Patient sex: M
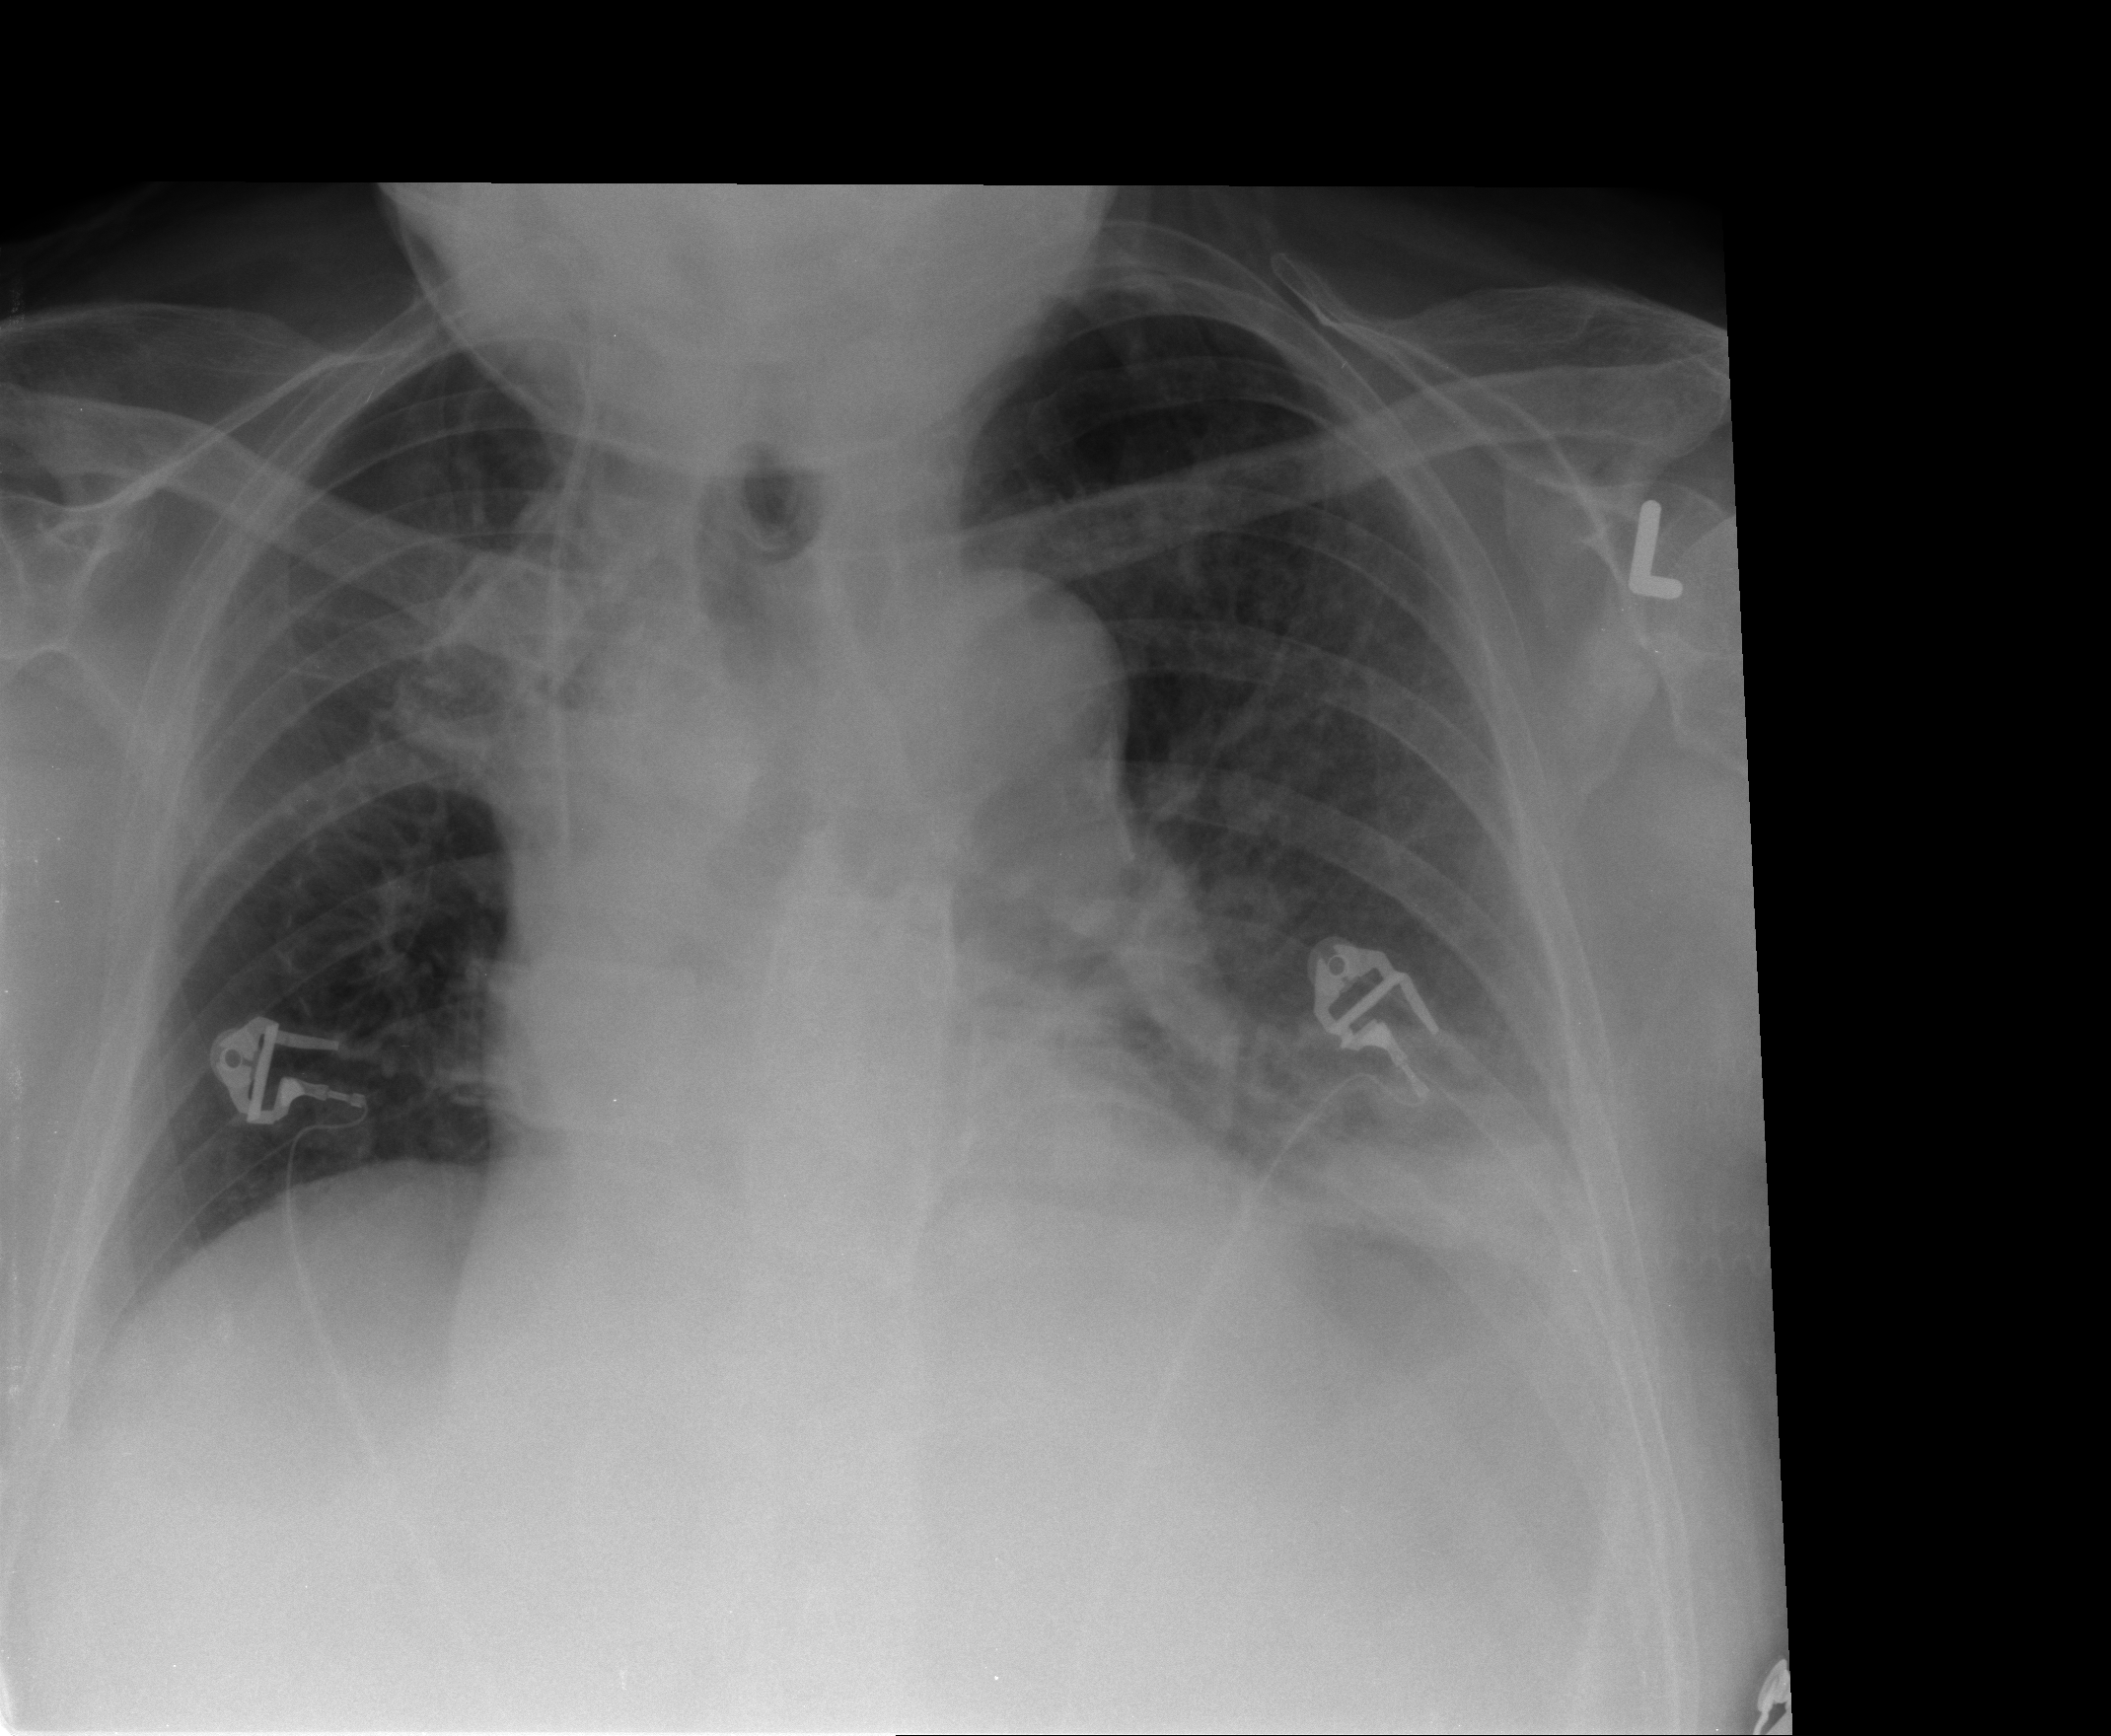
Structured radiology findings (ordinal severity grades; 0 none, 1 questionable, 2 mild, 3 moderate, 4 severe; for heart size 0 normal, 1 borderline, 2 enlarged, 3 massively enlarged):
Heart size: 2
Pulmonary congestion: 1
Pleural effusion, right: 0
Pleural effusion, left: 2
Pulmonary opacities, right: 0
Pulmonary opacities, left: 0
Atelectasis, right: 2
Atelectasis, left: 2